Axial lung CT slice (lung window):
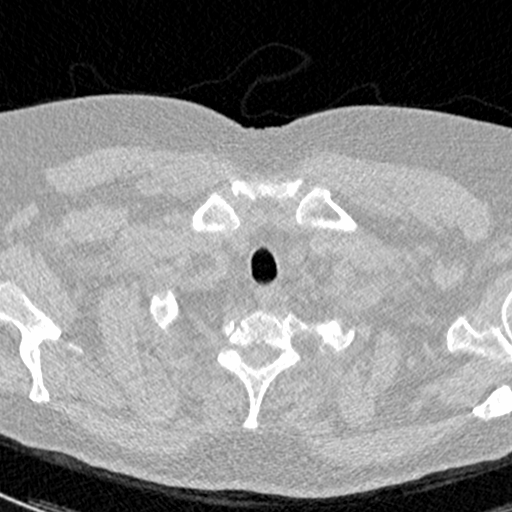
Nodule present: no